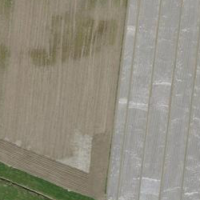
EUNIS habitat code: 52
Species observed at this site:
Ciconia ciconia